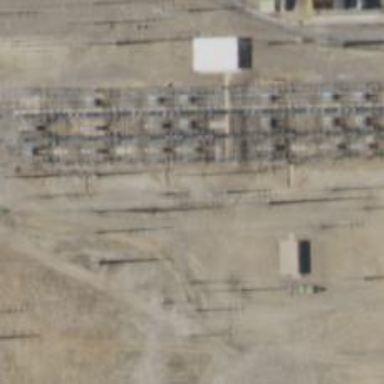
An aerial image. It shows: Power pole.